Question: I am working on vb.net windows application.
I am populating my 'DataGridView' like this(this code i written in my load event)
'''
Dim cd As SqlCommandBuilder = New SqlCommandBuilder(adapter)
adapter = New SqlDataAdapter("select c.cid,c.CompanyName,d.dtId,d.dtName as Department,d.dtPhone as Phone,d.dtEmail as Email from CompanyMaster_tbl c join DepartmentMaster_tbl d on c.Cid=d.cId order by cid", con.connect)
dt1 = New DataTable
bSource = New BindingSource
adapter.Fill(dt1) 'Filling dt with the information from the DB
bSource.DataSource = dt1
gv.DataSource = bSource
gv.Columns("cid").Visible = False
gv.Columns("dtId").Visible = False
Dim btn As New DataGridViewButtonColumn
btn.HeaderText = "Image"
btn.Text = "...."
btn.Name = "btn"
btn.UseColumnTextForButtonValue = True
gv.Columns.Insert(6, btn)
'''
and datagridview cell content click i wrote code like this:
'''
Dim OFDLogo As New OpenFileDialog()
OFDLogo.Filter = "JPEG(*.jpg)|*.jpg|BMP(*.bmp)|*.bmp"
If OFDLogo.ShowDialog() = DialogResult.OK Then
txtCorLogo.Text = OFDLogo.FileName()
End If
Dim path As String = txtCorLogo.Text
Dim img As New DataGridViewImageColumn()
Dim inImg As Image = Image.FromFile(path)
img.Image = inImg
gv.Columns.Add(img)
img.HeaderText = "Image"
img.Name = "img"
'''
i am trying to add image in my image column in the first row,but image coming in all row of image column.
i am getting image in data grid view like this

I want to get image in particular row of particular column only..any help is very appreciable
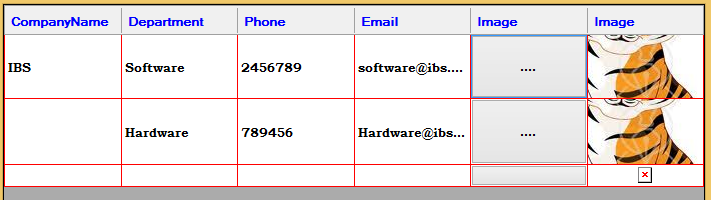
Answer: After setting the 'DataSource', create a 'DataGridViewImageColumn' and add it to the 'DataGridView'.
In the CellContentClick event handler write the below code and replace ** by the ImageColumn number and $$ by ButtonColumn number.
'''
If e.CoumnIndex == $$ Then
Dim OFDLogo As New OpenFileDialog()
OFDLogo.Filter = "JPEG(*.jpg)|*.jpg|BMP(*.bmp)|*.bmp"
If OFDLogo.ShowDialog() = DialogResult.OK Then
myDataGridView.Rows(e.RowIndex).Cells(**).Value = Image.FromFile(aOFD.FileName);
End If
End If
'''